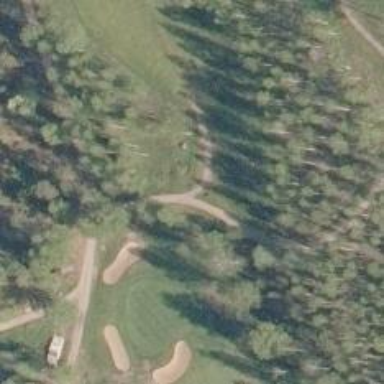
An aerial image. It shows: Path for both roads and golfers.